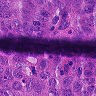
Metastatic tissue present: yes